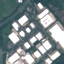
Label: Industrial